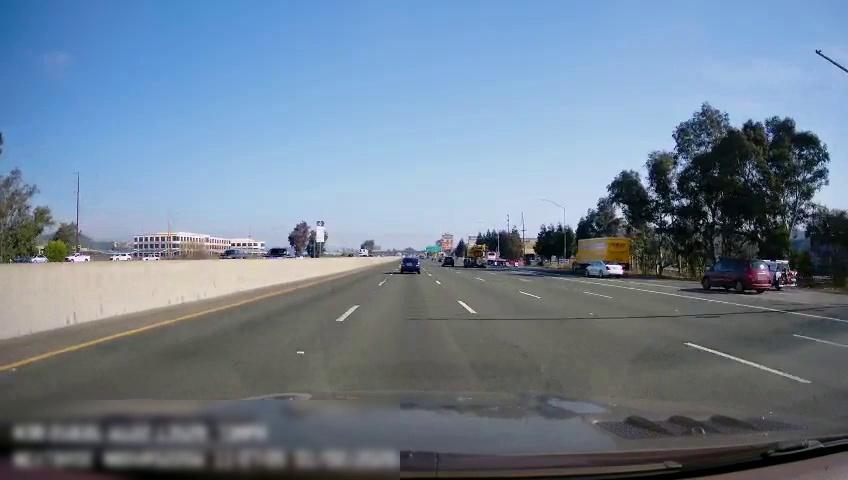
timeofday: Day
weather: Sunny
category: Drivable Space
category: Vehicles | Car
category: Vehicles | Other LV
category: Vehicles | Other LV
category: Vehicles | SUV
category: Vehicles | Other LV
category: Vehicles | Car
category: Vehicles | SUV
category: Vehicles | SUV
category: Vehicles | Truck
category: Vehicles | SUV
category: Vehicles | Car
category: Vehicles | Truck
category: Vehicles | Car
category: Vehicles | Car
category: Lanes | Current Lane
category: Lanes | Alternate Lane
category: Lanes | Current Lane
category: Lanes | Alternate Lane
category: Lanes | Alternate Lane
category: Lanes | Alternate Lane
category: Lanes | Alternate Lane
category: Traffic | Signs
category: Traffic | Signs